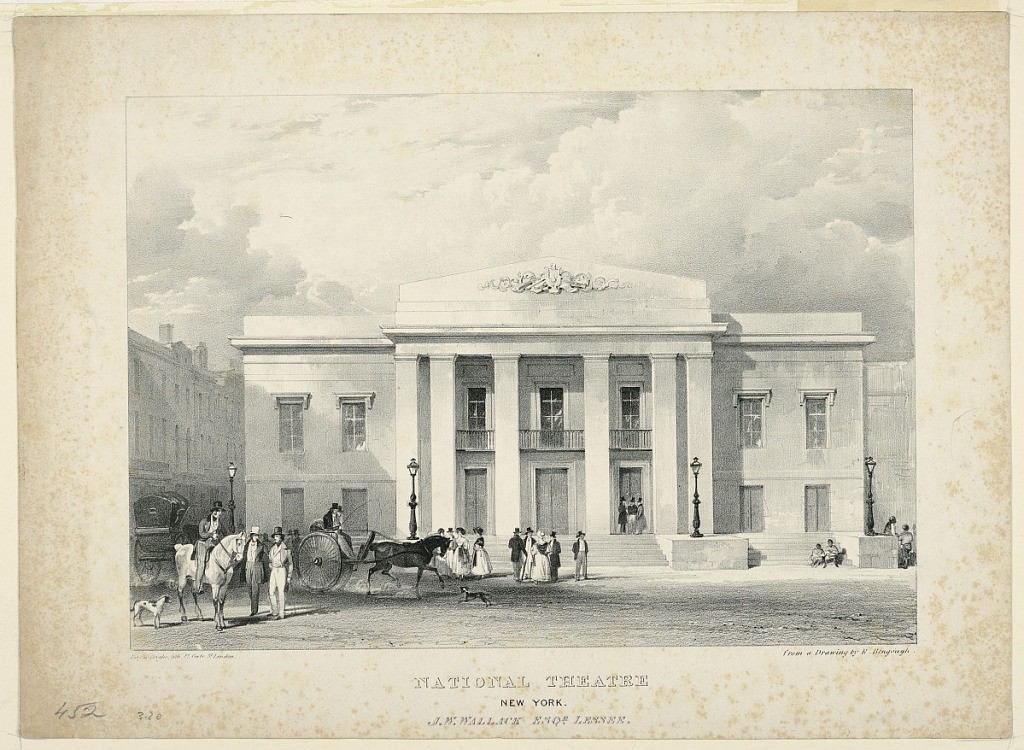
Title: National Theater, New York
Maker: R. Bengough
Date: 1837–1839
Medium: Lithograph with black ink on paper
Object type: Print
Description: Horizontal rectangle. Straight view at the theater, which is flanked at left by a street. Carriages and people are shown. Caption: Day + Haghe, lith 17. Gate St., London from a drawing by R. Bengough / NATIONAL THEATRE / NEW YORK J[ames] W[illiam] WALLACK ESQR LESSER.